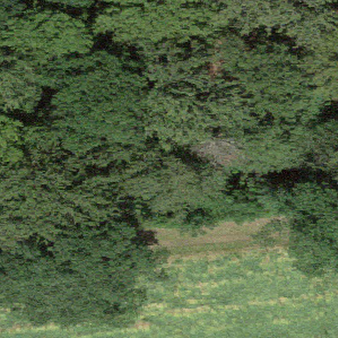
Label: other